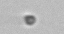
Label: nanoplankton_mix